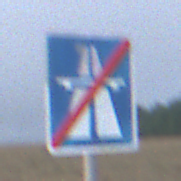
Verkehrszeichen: EndeAutbahn
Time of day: SunriseSunset
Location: Outdoor (Nature)
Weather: Overcast
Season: NotSpecified
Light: Natural